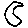
Label: moon